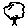
Label: tree